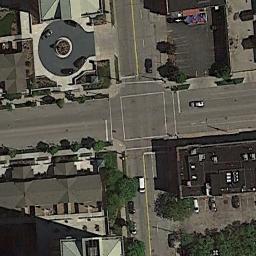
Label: intersection